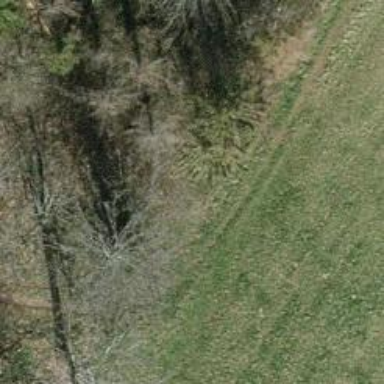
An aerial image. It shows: Unpaved path.